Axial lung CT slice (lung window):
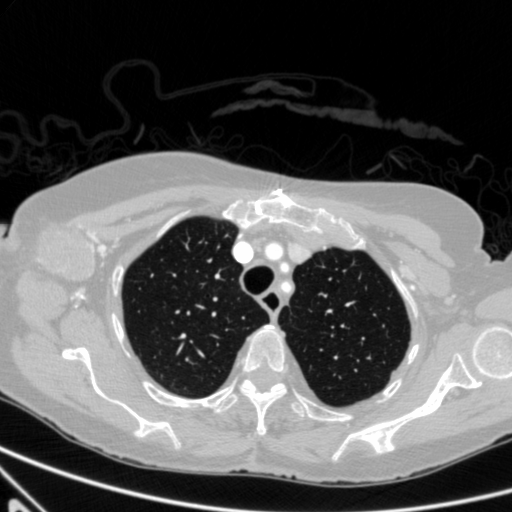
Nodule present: no